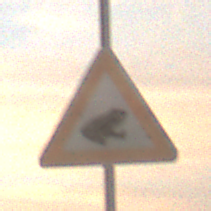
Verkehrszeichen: AmphibienwanderungLinks
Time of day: SunriseSunset
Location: Outdoor (Nature)
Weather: PartlyCloudy
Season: NotSpecified
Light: Natural